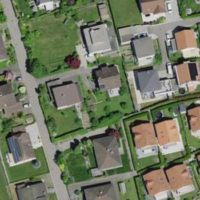
EUNIS habitat code: 54
Species observed at this site:
Galeopsis tetrahit